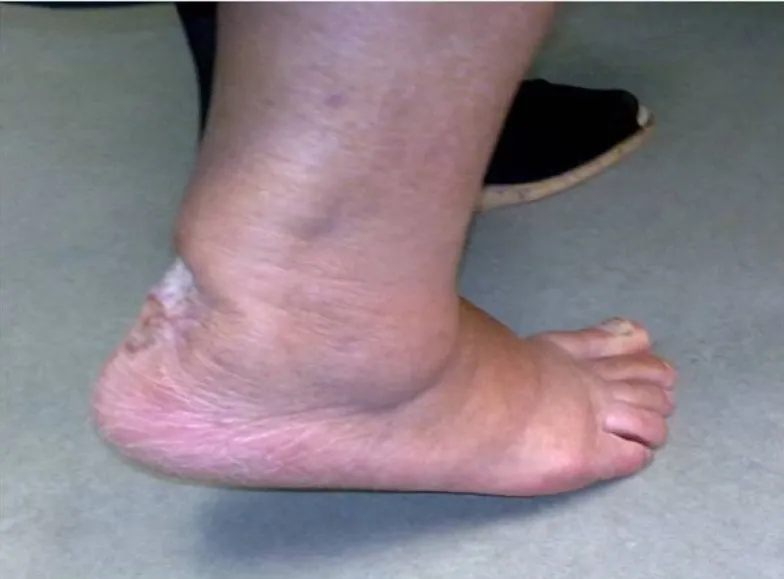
Final functional outcome, three months post-op.
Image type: medical_photograph (skin_photograph)